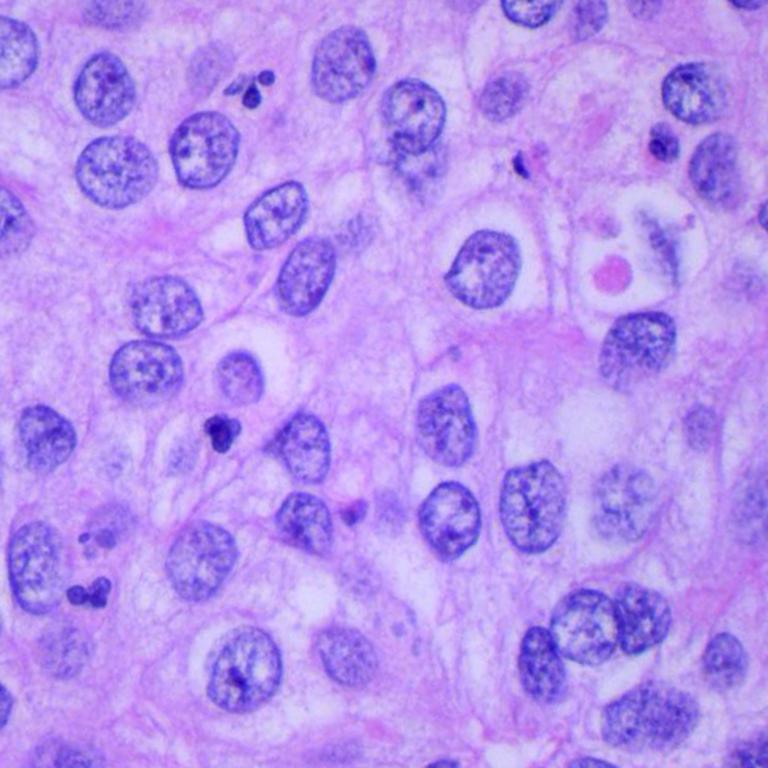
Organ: lung
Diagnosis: squamous carcinomas